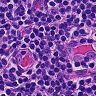
Metastatic tissue present: no